Question: I have the following setup:
- Main Website - MVC 3 project, to be hosted on www.domain.com- Intranet Web App - MVC 3 project, windows authentication, hosted on admin.domain.com, which is only accessible from within the local subnet.- CDN Website - A simple web app that merely serves images to both of the above. It will be hosted (publically) on cdn.domain.com, when we go live. I have set up a local project to mock the CDN during development.
I've written a business layer that allows users in the admin panel to upload images, which are then physically saved to the CDN path that's configured (currently on the local machine i.e. C:\Code\SolutionName\CDNProject\images). The main website then uses the same business layer to find and distribute the images via <URL> is currently set to 'http://localhost:55555', while we develop.
Whenever an image is created via the admin panel, it is physically created on disk. Each developer works on his own machine, we we want to be able to check these files in to TFS, for the time being. As you might have guessed, adding files to the file system does not automatically reference them in the project:

I thought there may be some way to reference these images as resources, or set a directory to a "content" directory of sorts... but I can't find anything.
Some developers work remotely via VPN, and do not have access to the local network (only TFS), so a network path is not an acceptable solution.
I thought I might be able to set a pre-build event up, to add all files in a directory to the project?
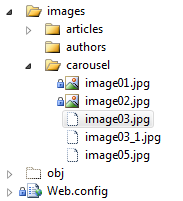
Answer: There is no very easy way to do that. There are a few ways to think about:
1) Write VS adding which adds new files to project (via DTE - <URL>. Find out how to automatically run this VS addin on Pre-Build step. Install this addin to your developers machines.
2) Extend your admin logic to automatically check-in the uploaded files to TFS via <URL>
3) try to apply more sofisticated techonologies like this one: <URL>
Hope that helps,